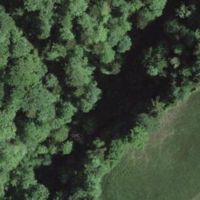
EUNIS habitat code: 43
Species observed at this site:
Petasites albus